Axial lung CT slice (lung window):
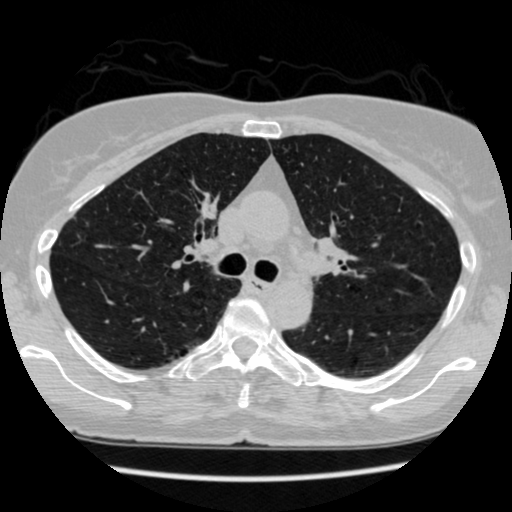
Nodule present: no